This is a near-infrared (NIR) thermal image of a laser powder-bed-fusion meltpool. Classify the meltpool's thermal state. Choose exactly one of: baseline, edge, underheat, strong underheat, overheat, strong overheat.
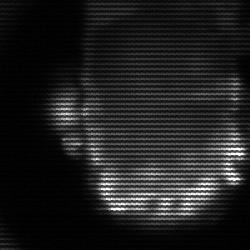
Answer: baseline